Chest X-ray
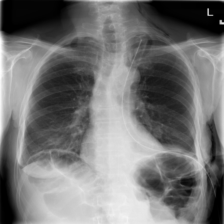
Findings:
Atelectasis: positive
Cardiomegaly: negative
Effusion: negative
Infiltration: negative
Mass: negative
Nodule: negative
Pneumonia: negative
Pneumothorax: negative
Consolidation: negative
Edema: negative
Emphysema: positive
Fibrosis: negative
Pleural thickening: negative
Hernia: negative